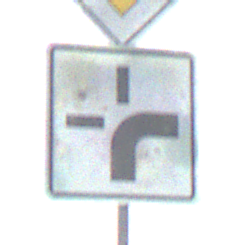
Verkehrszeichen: VerlaufVorfahrtsstrasse3
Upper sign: Vorfahrtsstrasse
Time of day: MorningAfternoon
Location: Outdoor (Suburban)
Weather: PartlyCloudy
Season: NotSpecified
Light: Natural